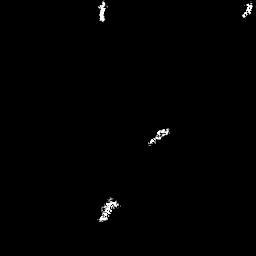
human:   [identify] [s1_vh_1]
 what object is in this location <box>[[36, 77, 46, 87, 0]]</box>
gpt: <ref>1 medium ship at the bottom</ref>

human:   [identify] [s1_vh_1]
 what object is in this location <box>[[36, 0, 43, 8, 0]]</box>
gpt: <ref>1 small ship at the top</ref>